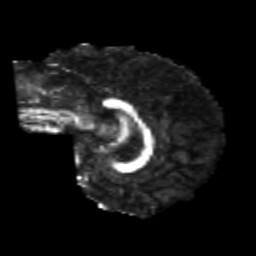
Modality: FA
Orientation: sagittal
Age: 23
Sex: female
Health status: healthy
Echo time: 0.074 s